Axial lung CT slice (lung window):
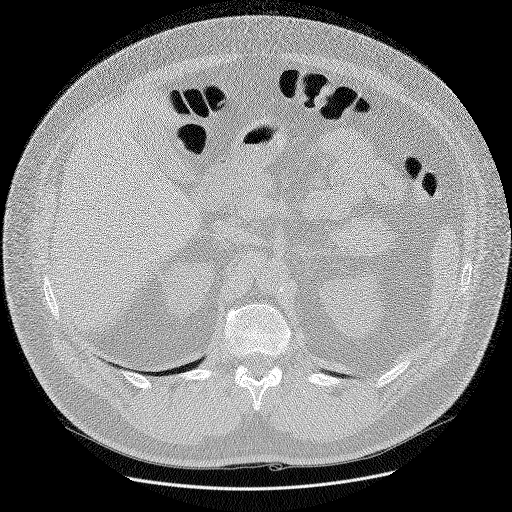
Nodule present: no